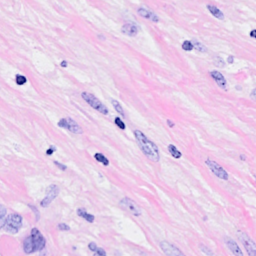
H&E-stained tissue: Breast